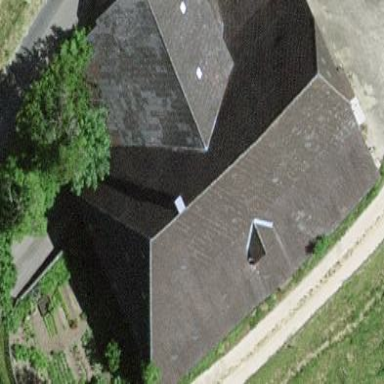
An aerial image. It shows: Farm building.